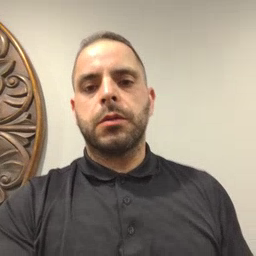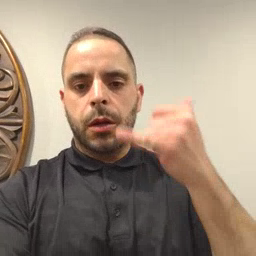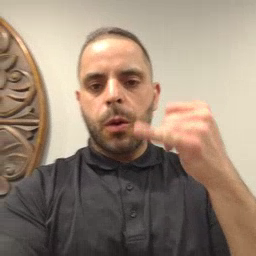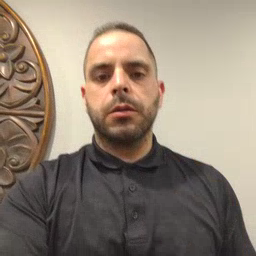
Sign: yellow